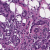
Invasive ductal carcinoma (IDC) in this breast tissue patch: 1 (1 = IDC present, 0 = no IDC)